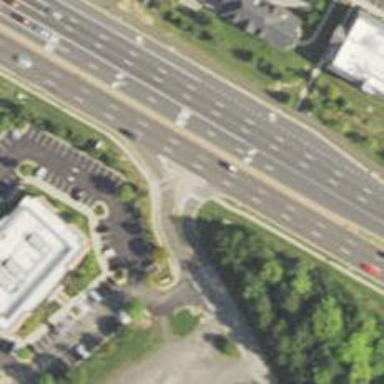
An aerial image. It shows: Trunk link highway.